Question: When the phone rings I get a screen that pops up automatically with two buttons and the caller info. Where is this screen coming from ? What Activity? I know it is called from the intent android.intent.action.PHONE_STATE. But what is the activity name and how can I get to it?

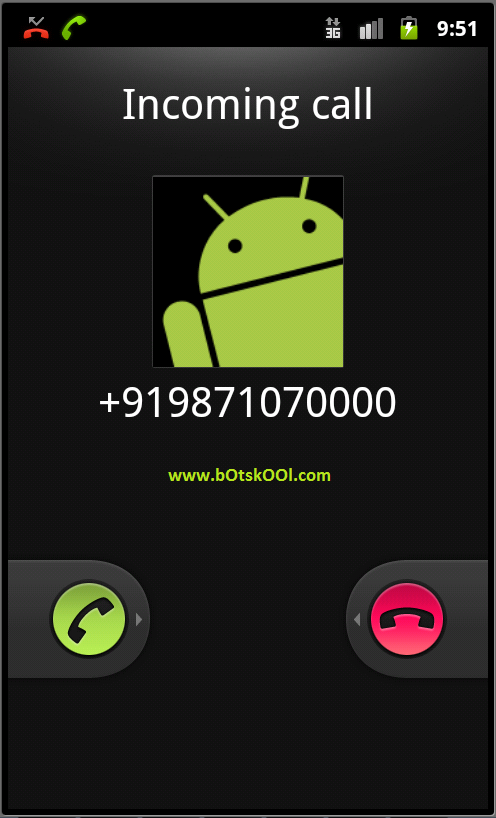
Answer: Here are some links that is useful to you to perform some action on incoming call.
1) <URL>
2) <URL>
'''
<activity android:name=".AcceptReject" android:theme="@android:style/Theme.NoTitleBar"
android:screenOrientation="portrait">
<intent-filter>
<action android:name="android.intent.action.ANSWER" />
<category android:name="android.intent.category.DEFAULT" />
</intent-filter>
</activity>
'''
and incoming broadcast receiver like:
'''
<receiver android:name=".IncomingCallReceiver" >
<intent-filter >
<action android:name="android.intent.action.PHONE_STATE" />
<action android:name="android.intent.action.NEW_OUTGOING_CALL" />
</intent-filter>
</receiver>
'''
IncomingCallReceiver extends BroadcastReceiver :
'''
if (intent.getAction()
.equals("android.intent.action.NEW_OUTGOING_CALL")) {
Log.i("System out", "IN OUTGOING CALL......... :IF");
MyPhoneStateListener phoneListener = new MyPhoneStateListener(
context);
TelephonyManager telephony = (TelephonyManager) context
.getSystemService(Context.TELEPHONY_SERVICE);
telephony.listen(phoneListener,
PhoneStateListener.LISTEN_CALL_STATE);
} else {
Log.i("System out", "IN INCOMING CALL.........:else:receiver");
}
'''
and your 'MyPhoneStateListener'
'''
class MyPhoneStateListener extends PhoneStateListener {
private final Context context;
private boolean NOTOFFHOOK = false;
public MyPhoneStateListener(Context context) {
this.context = context;
}
@Override
public void onCallStateChanged(int state, String incomingNumber) {
switch (state) {
case TelephonyManager.CALL_STATE_IDLE: // by default phone is in idle state
Log.d("System out", "IDLE");
NOTOFFHOOK = true;
break;
case TelephonyManager.CALL_STATE_OFFHOOK: // when user receive call this method called
Log.d("System out", "OFFHOOK, it flag: " + NOTOFFHOOK);
if (NOTOFFHOOK == false) {
// do your work on receiving call.
}
break;
case TelephonyManager.CALL_STATE_RINGING: // while ringing
Log.d("System out", "RINGING");
// do your work while ringing.
break;
}
}
'''
}
Hope useful to you.